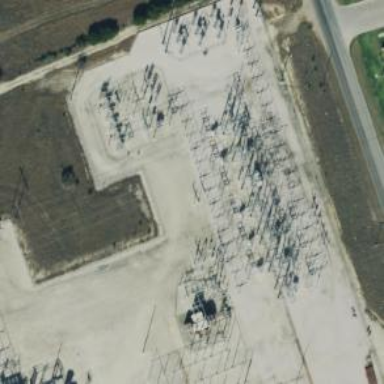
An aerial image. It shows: Power tower.